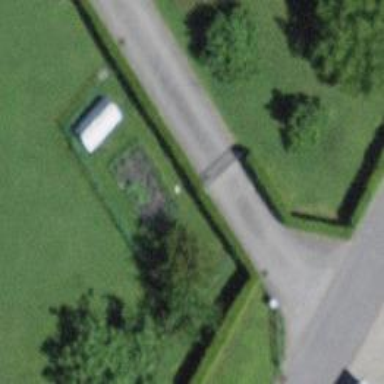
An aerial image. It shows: Gate.